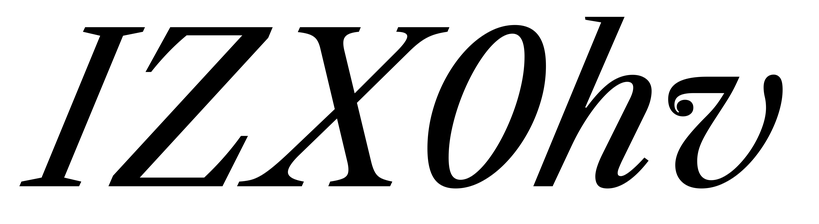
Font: LibreCaslonText-Italic_Italic